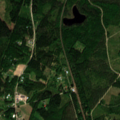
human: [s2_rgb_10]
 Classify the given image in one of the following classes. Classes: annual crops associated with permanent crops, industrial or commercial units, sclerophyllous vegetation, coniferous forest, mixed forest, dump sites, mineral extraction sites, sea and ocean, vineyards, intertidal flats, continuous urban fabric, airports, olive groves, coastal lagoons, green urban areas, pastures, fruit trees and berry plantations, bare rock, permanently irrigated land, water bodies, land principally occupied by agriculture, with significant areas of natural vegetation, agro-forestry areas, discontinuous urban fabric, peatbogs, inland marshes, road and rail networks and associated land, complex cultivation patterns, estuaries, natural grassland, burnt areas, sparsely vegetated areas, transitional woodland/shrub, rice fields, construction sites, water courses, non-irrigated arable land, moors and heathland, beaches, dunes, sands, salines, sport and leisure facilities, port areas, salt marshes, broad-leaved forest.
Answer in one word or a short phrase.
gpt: coniferous forest, mixed forest